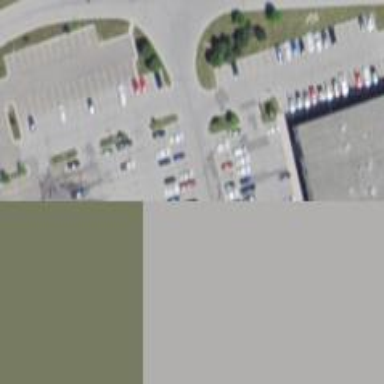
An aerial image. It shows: Parking area with surface.